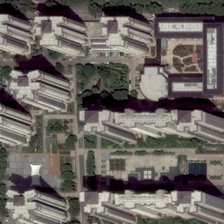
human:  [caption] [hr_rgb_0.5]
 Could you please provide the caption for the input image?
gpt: some tall buildings and many green trees are in a school .

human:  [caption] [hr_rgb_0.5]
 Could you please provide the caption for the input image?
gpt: a building is in front of the central square, surrounded by dark green trees .

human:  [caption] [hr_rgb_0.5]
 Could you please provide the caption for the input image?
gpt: some tall buildings and many green trees are in a school .

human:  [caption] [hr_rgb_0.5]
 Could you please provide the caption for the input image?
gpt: grass and pebbles are in the middle of the teaching building .

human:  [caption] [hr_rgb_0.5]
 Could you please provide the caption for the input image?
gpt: a building is in front of the central square, surrounded by dark green trees .